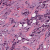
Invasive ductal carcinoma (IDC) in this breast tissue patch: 1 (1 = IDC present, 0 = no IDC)